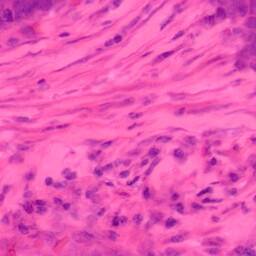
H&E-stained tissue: Colon